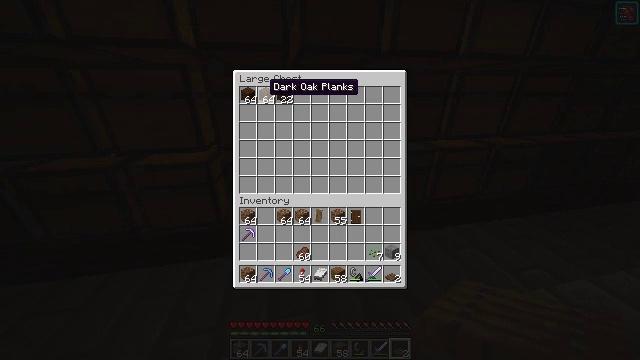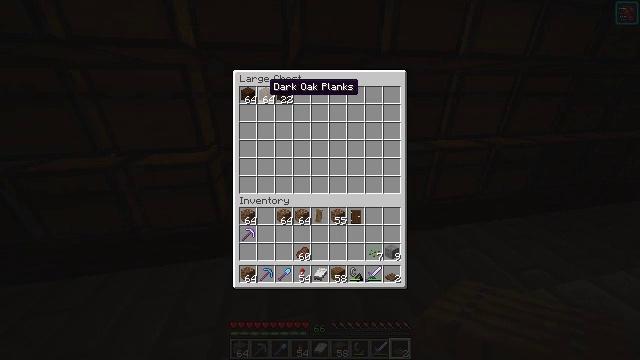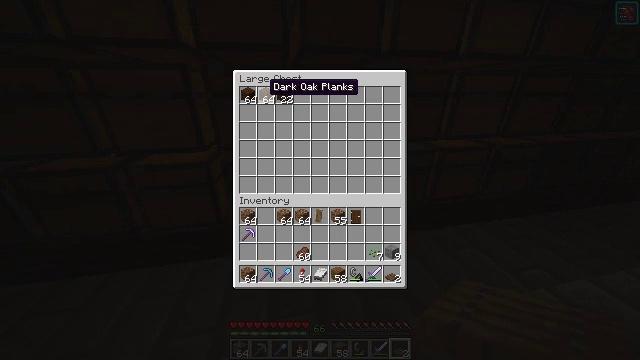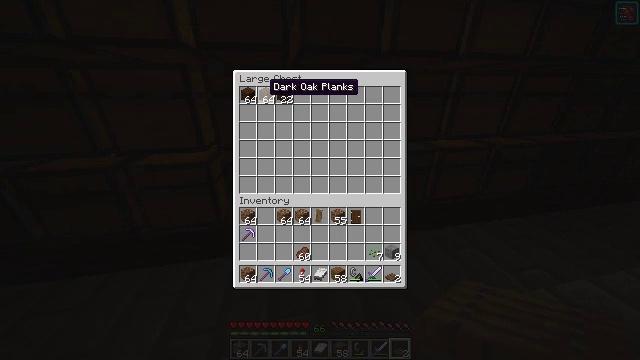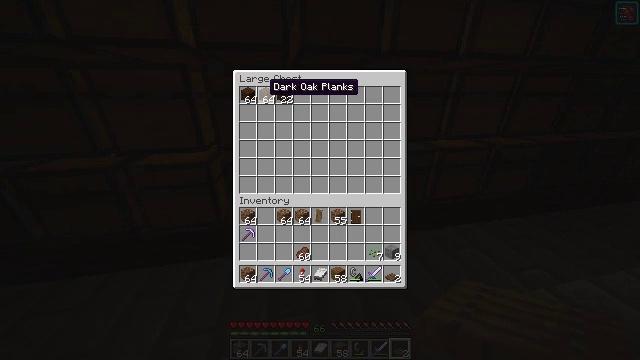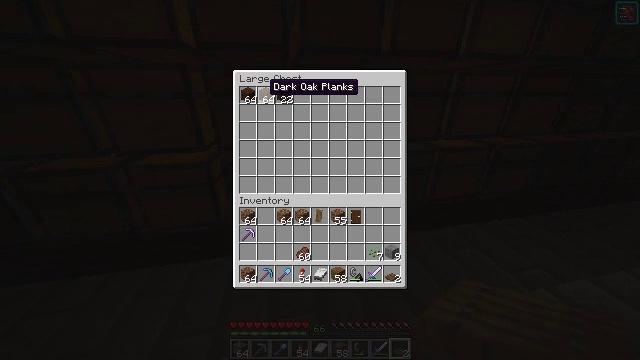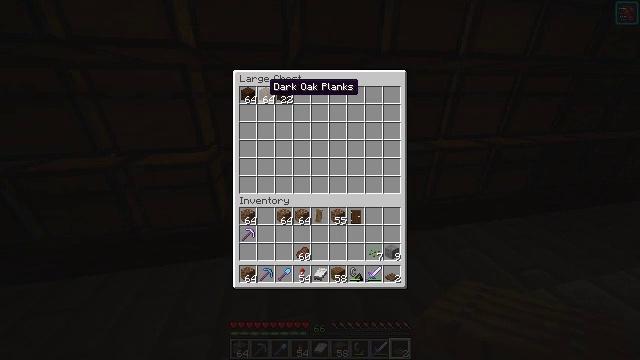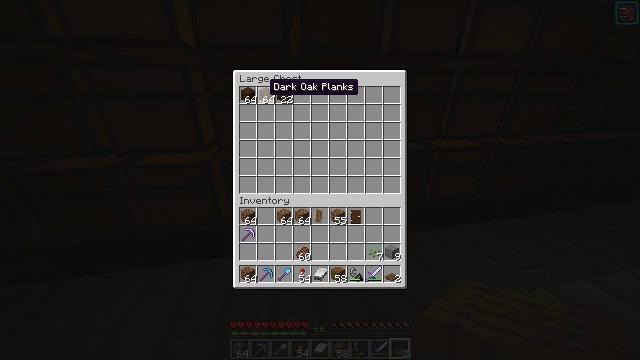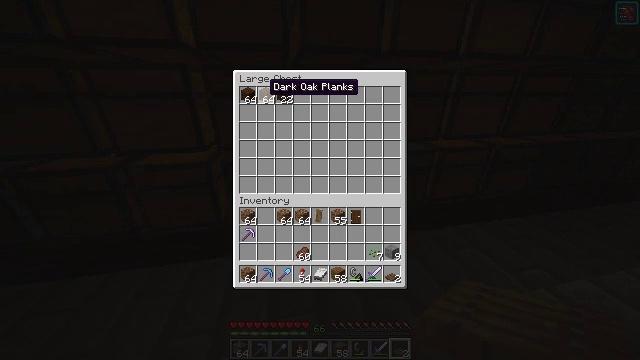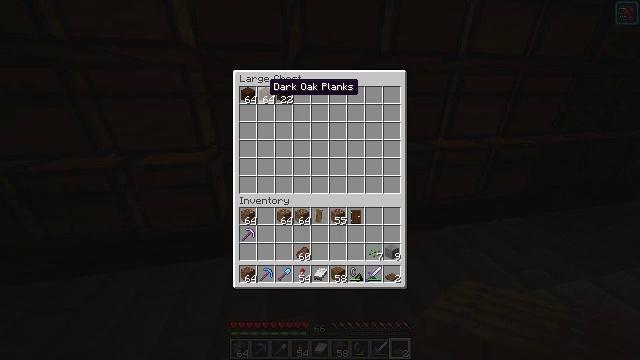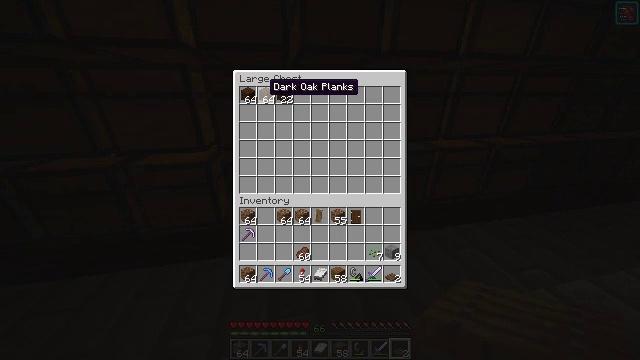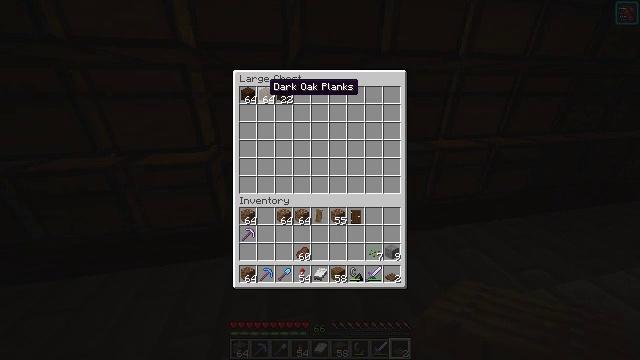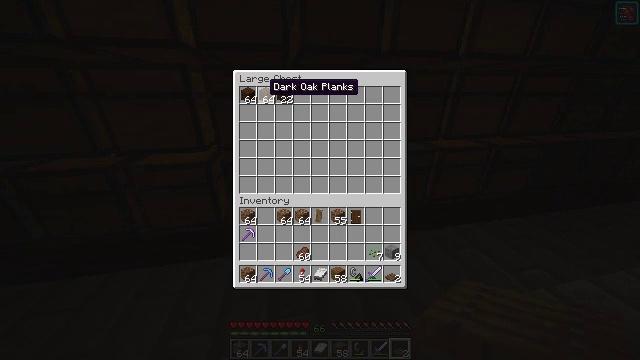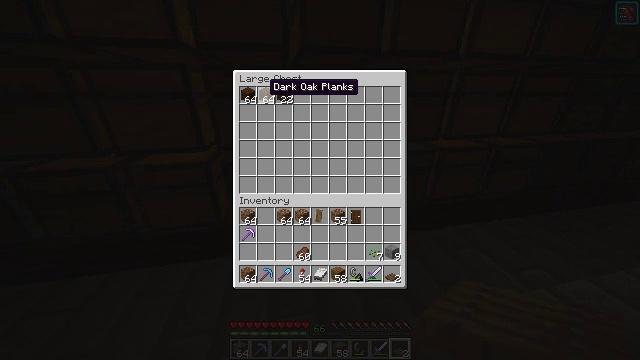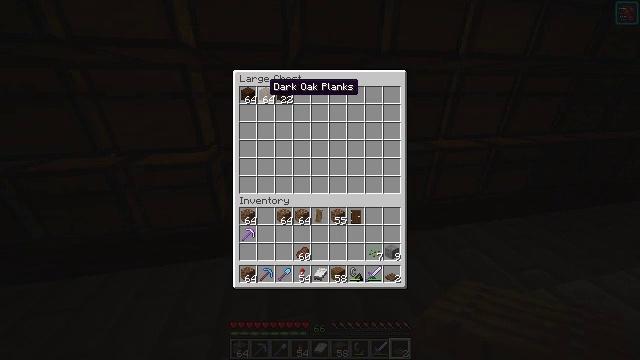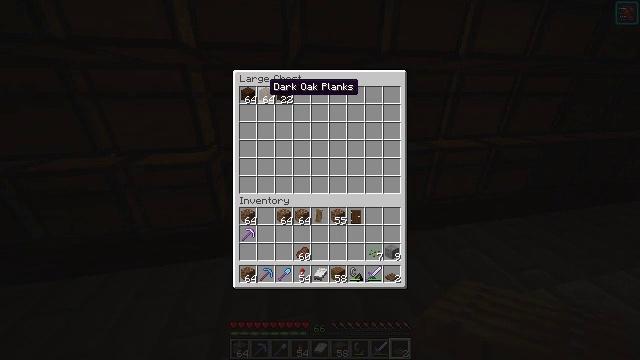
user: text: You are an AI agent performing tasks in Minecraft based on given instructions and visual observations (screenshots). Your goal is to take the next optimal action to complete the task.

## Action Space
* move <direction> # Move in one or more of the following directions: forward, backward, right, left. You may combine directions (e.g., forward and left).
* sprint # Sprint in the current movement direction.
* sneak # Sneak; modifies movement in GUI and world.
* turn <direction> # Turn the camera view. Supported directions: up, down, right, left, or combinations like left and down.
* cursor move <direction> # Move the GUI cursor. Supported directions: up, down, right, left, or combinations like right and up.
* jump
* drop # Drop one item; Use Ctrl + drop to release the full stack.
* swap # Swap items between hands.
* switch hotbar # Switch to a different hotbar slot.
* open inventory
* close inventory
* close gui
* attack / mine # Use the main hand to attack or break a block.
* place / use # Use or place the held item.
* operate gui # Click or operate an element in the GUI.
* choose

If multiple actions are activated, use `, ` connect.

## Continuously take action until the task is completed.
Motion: motion action
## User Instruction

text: Make a dark oak trapdoor.
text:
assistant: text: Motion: no_op
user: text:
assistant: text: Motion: no_op
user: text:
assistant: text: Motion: no_op
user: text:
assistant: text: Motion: no_op
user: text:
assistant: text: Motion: no_op
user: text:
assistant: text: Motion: no_op
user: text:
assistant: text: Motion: no_op
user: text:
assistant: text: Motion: no_op
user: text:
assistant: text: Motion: no_op
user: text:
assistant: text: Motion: no_op
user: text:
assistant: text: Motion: no_op
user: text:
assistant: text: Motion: no_op
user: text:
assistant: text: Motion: no_op
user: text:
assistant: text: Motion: no_op
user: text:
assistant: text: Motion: no_op
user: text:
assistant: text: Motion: no_op
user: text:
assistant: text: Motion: no_op
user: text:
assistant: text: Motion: no_op
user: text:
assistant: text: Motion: no_op
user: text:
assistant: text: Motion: no_op
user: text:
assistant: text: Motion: no_op
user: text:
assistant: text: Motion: no_op
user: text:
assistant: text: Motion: no_op
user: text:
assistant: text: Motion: no_op
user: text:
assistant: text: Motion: no_op
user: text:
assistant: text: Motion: no_op
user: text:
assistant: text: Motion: no_op
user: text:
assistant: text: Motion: no_op
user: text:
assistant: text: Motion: no_op
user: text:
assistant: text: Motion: no_op